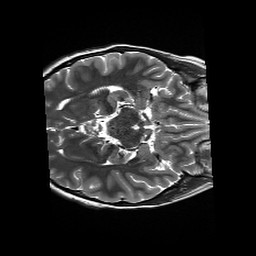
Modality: T2w
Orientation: axial
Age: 18
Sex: female